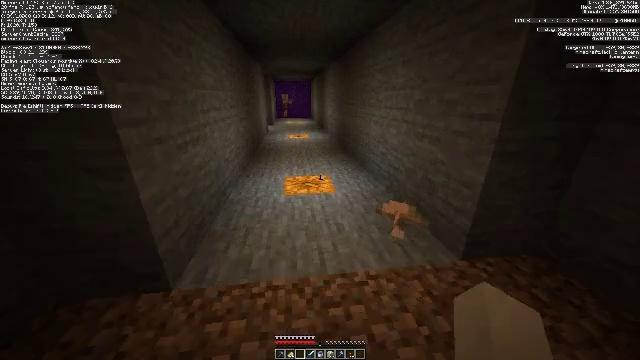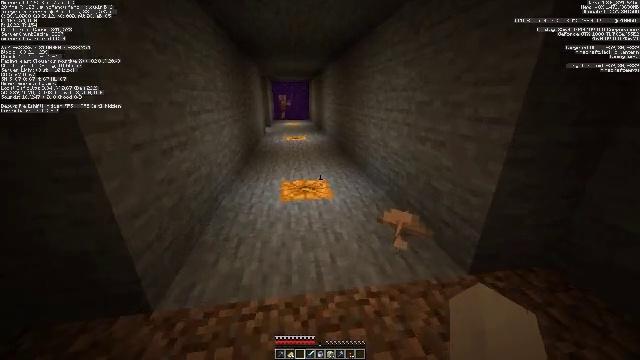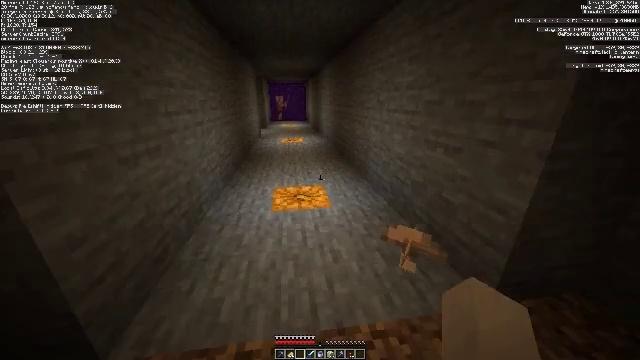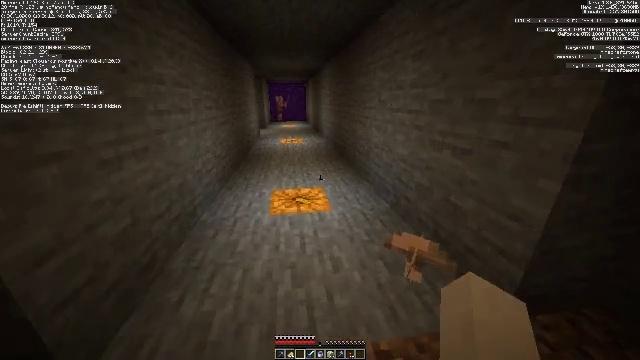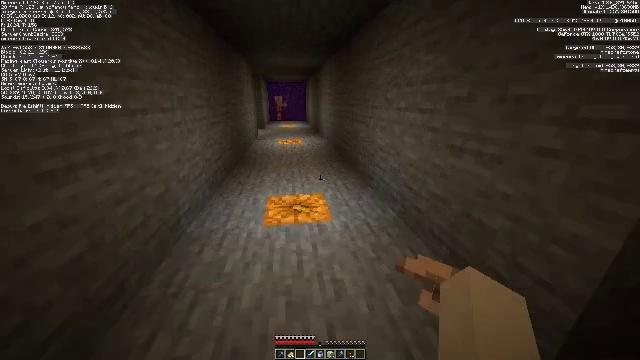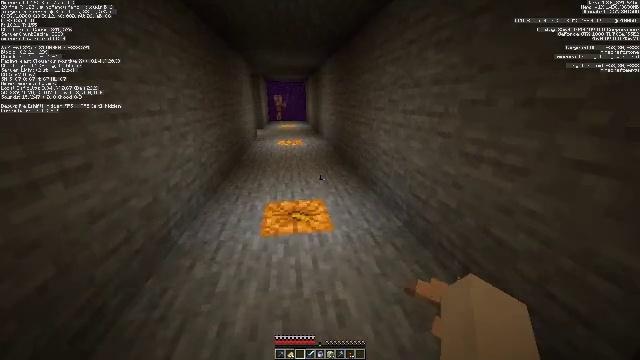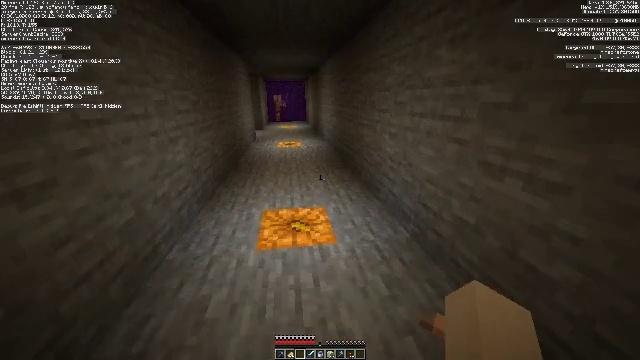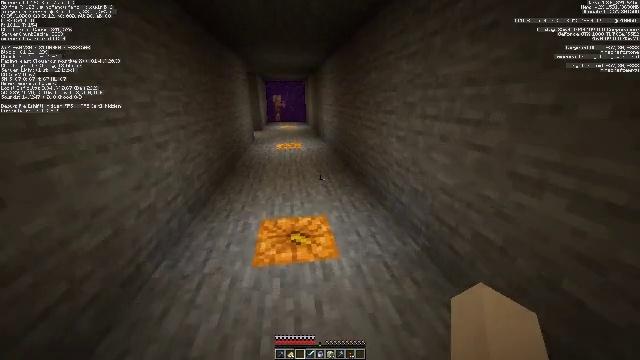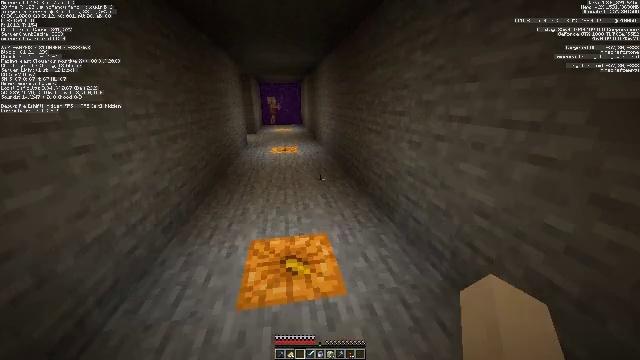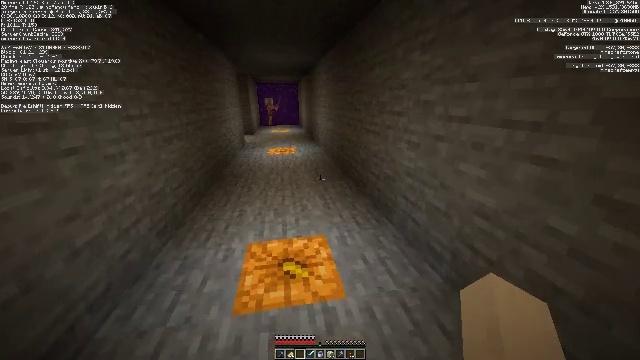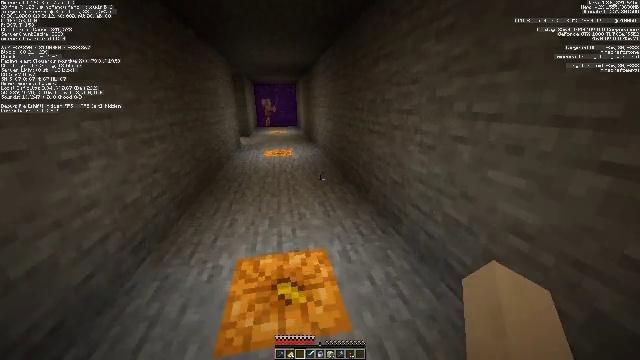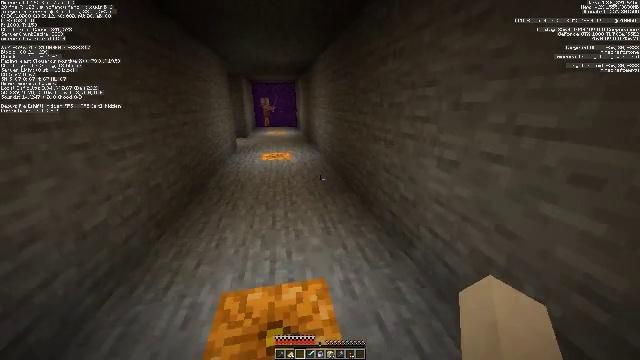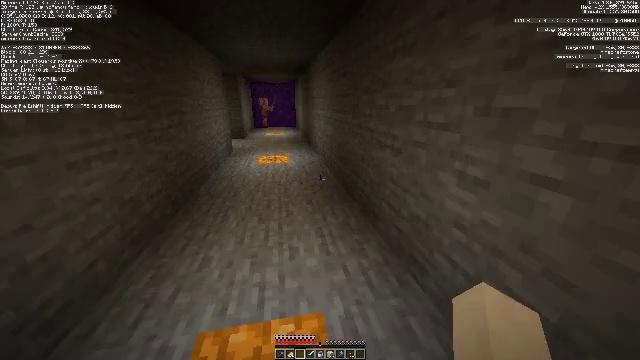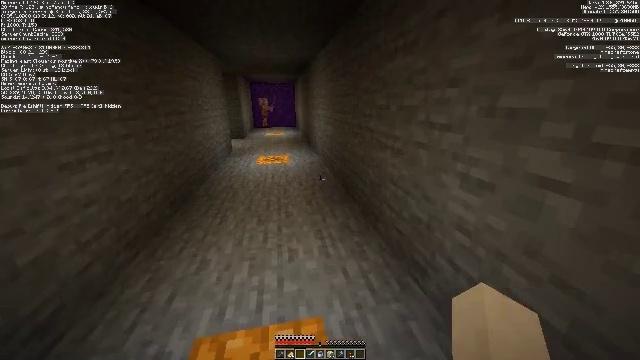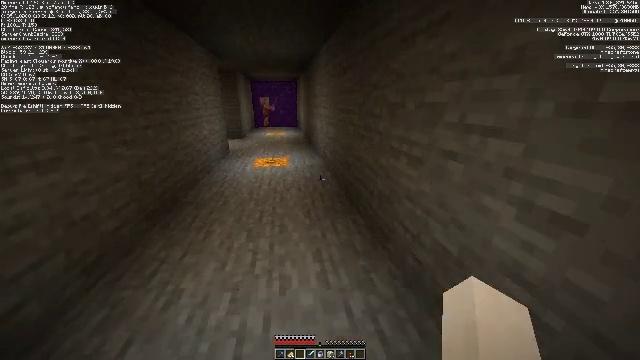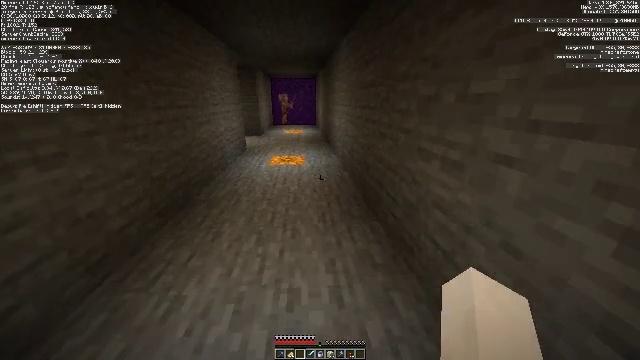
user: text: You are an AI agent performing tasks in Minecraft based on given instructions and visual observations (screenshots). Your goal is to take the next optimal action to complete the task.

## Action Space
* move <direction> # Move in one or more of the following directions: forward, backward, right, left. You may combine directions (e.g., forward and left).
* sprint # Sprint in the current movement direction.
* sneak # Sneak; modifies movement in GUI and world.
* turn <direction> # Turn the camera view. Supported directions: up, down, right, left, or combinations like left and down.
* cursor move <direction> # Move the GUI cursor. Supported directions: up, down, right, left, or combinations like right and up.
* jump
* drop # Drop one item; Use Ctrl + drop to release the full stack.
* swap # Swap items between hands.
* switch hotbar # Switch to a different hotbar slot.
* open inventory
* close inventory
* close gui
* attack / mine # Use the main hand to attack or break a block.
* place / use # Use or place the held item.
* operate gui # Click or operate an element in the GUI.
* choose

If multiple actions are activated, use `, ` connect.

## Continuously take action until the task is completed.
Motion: motion action
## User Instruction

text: Pick up the brown mushroom.
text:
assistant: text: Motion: move forward
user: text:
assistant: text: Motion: move forward
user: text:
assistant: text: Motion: move forward
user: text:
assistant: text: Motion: move forward
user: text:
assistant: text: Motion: move forward
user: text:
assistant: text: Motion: move forward
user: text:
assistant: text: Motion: move forward
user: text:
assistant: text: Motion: move forward, turn right
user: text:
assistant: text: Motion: move forward
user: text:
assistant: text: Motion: move forward
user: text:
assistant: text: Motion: move forward
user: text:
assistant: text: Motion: move forward
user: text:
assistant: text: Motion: move forward
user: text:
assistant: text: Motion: move forward
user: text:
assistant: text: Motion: move forward, turn left
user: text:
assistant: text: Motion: move forward, turn left
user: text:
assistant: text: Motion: move forward
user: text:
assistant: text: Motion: move forward, turn left
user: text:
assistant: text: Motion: move forward, turn left
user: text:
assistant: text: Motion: move forward, turn left
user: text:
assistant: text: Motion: move forward, turn left and up
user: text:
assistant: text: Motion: move forward
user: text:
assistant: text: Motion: move forward
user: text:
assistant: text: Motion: move forward
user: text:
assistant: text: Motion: move forward
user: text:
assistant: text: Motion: move forward
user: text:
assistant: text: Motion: move forward
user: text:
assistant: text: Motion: move forward
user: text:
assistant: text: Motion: move forward
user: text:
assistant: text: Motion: move forward